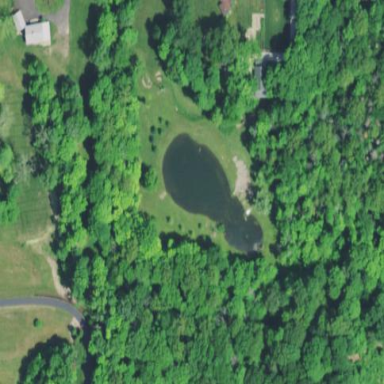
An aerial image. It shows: Peaceful pond surrounded by nature.